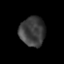
Tissue: skin
Cell type: Others
Senescence score: 0.2673
Nuclear area (px): 726
Mean DAPI intensity: 61.77